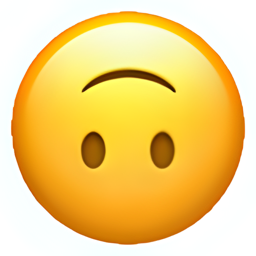
Name: upside down face
Emoji: 🙃
Group: Smileys & Emotion
Sub-group: face-smiling